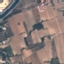
Land use / land cover: PermanentCrop